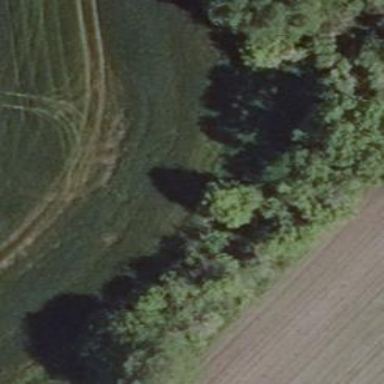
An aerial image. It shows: Row of deciduous broadleaved trees.